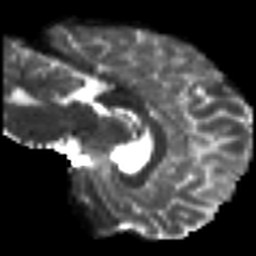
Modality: T2w
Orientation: sagittal
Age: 23
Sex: male
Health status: ill
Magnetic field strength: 3 T
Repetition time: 9 s
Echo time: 0.093 s